Question: I am running ColdFusion 9.01 with all the latest hotfixes applied as of this writing. I've been using ColdFusion 9's Hibernate integration on a production site for well over a year and now need to relate two existing entities; however, Hibernate is generating incorrect column names for a many-to-many relationship.
My two existing entities are Presenter and Product. I have dbcreate set to "none" and am using the default values for autogenmap on a Oracle 11g database. So, Hibernate is not responsible for schema changes to my database.
Here is the new property I added to my Presenter entity.
'''
/** Relation to any episodes associated to this presenter. **/
property name='Products' fieldtype='many-to-many' lazy='extra'
singularName="Product" cfc='platform.shared.models.entities.Product' fkcolumn='PRESENTER_ID'
linktable='PRESENTERS_TO_PRODUCTS' cacheuse = 'read-only' cachename = 'EntityCache' inversejoincolumn='PRODUCT_ID';
'''
Here is the generated by Hibernate.
'''
select count(Product_product_id) from PRESENTERS_TO_PRODUCTS where Presenter_presenter_id =?
'''
I am unsure why Hibernate is prefixing the columns with the name of the entity. The SQL should look like this:
'''
select count(product_id) from PRESENTERS_TO_PRODUCTS where presenter_id =?
'''
As I diagnose this, I saved the HBXML files generated by Hibernate. I've included the full file for my Presenter entity below.
'''
<!DOCTYPE hibernate-mapping PUBLIC "-//Hibernate/Hibernate Mapping DTD 3.0//EN"
"http://hibernate.sourceforge.net/hibernate-mapping-3.0.dtd">
<hibernate-mapping>
<class entity-name="Presenter" lazy="true"
name="cfc:platform.shared.models.entities.Presenter" table="PRESENTERS">
<id name="presenter_id" type="integer">
<column name="presenter_id"/>
<generator class="increment"/>
</id>
<property name="presenter_bio" type="text">
<column name="presenter_bio"/>
</property>
<property name="presenter_name" type="text">
<column name="presenter_name"/>
</property>
<property name="presenter_website" type="text">
<column name="presenter_website"/>
</property>
<property name="presenter_company" type="text">
<column name="presenter_company"/>
</property>
<property name="presenter_internalname" type="text">
<column name="presenter_internalname"/>
</property>
<property name="presenter_logo" type="integer">
<column name="presenter_logo"/>
</property>
<property name="presenter_description" type="text">
<column name="presenter_description"/>
</property>
<property name="deleted" type="integer">
<column name="deleted"/>
</property>
<property name="presenter_is_evangelist" type="integer">
<column name="presenter_is_evangelist"/>
</property>
<property name="presenter_is_expert" type="integer">
<column name="presenter_is_expert"/>
</property>
<property name="presenter_about" type="text">
<column name="presenter_about"/>
</property>
<bag lazy="extra" name="Episodes" table="ASSET_TO_PRESENTERS">
<cache region="EntityCache" usage="read-only"/>
<key column="PRESENTER_ID"/>
<many-to-many
class="cfc:platform.shared.models.entities.Episode" column="ASSET_ID"/>
</bag>
<!-- This is the new relationship causing trouble -->
<bag lazy="extra" name="Products" table="PRESENTERS_TO_PRODUCTS">
<cache region="ATVEntityCache" usage="read-only"/>
<key column="PRESENTER_ID"/>
<many-to-many
class="cfc:platform.shared.models.entities.Product"
column="PRODUCT_ID" not-found="ignore"/>
</bag>
<!-- End new relationship -->
<many-to-one
class="cfc:platform.shared.models.entities.AttachmentImage"
column="presenter_photo" lazy="proxy" name="Photo"/>
</class>
</hibernate-mapping>
'''
Much appreciated.
**** UPDATE 1 ****
I've added the inversejoincolumn column. I am able to access the products in my unit test with the following assertions, however, when I dump the entity, the error shows itself.
'''
var p = entityLoadByPK('Presenter',276);
var pr = p.getProducts();
// Works
assertEquals(2,arrayLen(pr),'Expected 2 products');
// Also works
assertEquals('ProductA',pr[1].getproduct_name(),'Incorrect product name.');
// Also works
assertEquals('ProductB',pr[2].getproduct_name(),'Incorrect product name.');
// Fails
writeDump(var=p,top=2,abort=true);
'''
**** UPDATE 2 ****
I've awarded the solution; however, something is still off. I've attached a screenshot of the DUMP showing the remaining issue. ColdFusion says "[undefined array element] could not retrieve collection size: [Product.Presenters#0]".
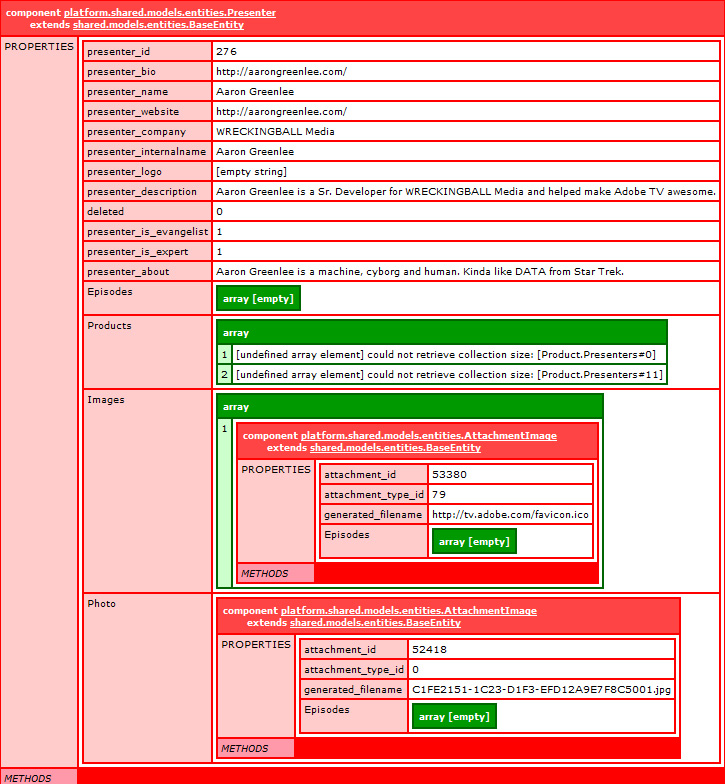
Answer: Whenever I use a many to many relationship, i always have a inversejoincolumn attribute. I think it is just guessing it because it is not defined explicitly. Here are what my relationships always look like:
'''
property name="names" singularname="name" fieldtype="many-to-many"
cfc="cfc" linktable="linktable" fkcolumn="ThisId"
inversejoincolumn="otherId";
'''